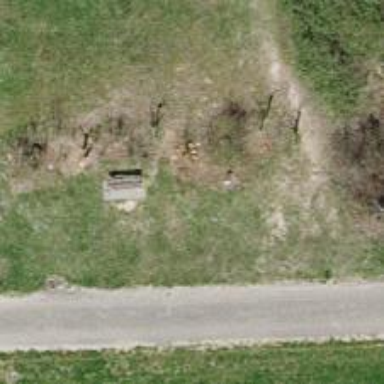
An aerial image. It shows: Bench for seating.